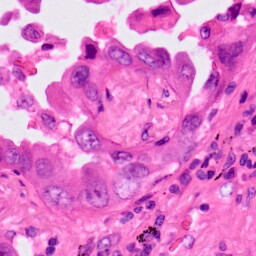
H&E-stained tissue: Lung